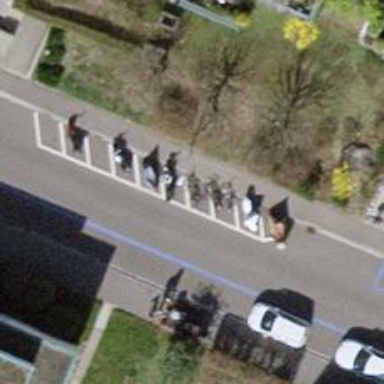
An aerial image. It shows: Bicycle parking facility.